Question: I made a small table to allow edition, deletion, and insertion of records:

The table (DataGridView, bound) is straightforward: click edit to get to "Edit" mode (which offers a "Cancel"), enter new values and click "Add" to insert a new record.
Each field has a set of rules (between x and y, all numeric), so they are tied to a MaskedEditExtender and a MaskedEditValidator:
(Example for column 1):
'''
<asp:TemplateField HeaderStyle-HorizontalAlign="Center" ItemStyle-HorizontalAlign="Right" FooterStyle-HorizontalAlign="Right" HeaderText="First bus #">
<ItemTemplate>
<asp:Label runat="server" ID="BusIdStartLabel" Text='<% #Bind("BusIdStart","{0:D4}") %>' />
</ItemTemplate>
<EditItemTemplate>
<ajaxToolkit:MaskedEditExtender runat="server" ID="BusIdStartTextBoxMaskedEditExtender" TargetControlID="BusIdStartTextBox" BehaviorID="EditBusIdStartTextBoxBehavior"
MaskType="Number"
Mask="9999" PromptCharacter=" "
InputDirection="RightToLeft"
OnInvalidCssClass="maskedEditError" OnFocusCssClass="maskedEditFocus"
AutoComplete="False" ErrorTooltipEnabled="True" MessageValidatorTip="False" />
<ajaxToolkit:MaskedEditValidator runat="server" ID="BusIdStartTextBoxMaskedEditValidator" ControlToValidate="BusIdStartTextBox" ControlExtender="BusIdStartTextBoxMaskedEditExtender"
MinimumValue="0" MaximumValue="9999"
IsValidEmpty="False" Display="None"
InvalidValueMessage="Enter a value between 0000 and 9999"
MaximumValueMessage="Enter a value between 0000 and 9999"
EmptyValueMessage="Enter a value between 0000 and 9999" />
<asp:TextBox runat="server" ID="BusIdStartTextBox" Text='<% #Bind("BusIdStart","{0:D4}") %>' Width="2.5em" Height="13px" CssClass="rightAlignTextBox" />
</EditItemTemplate>
<FooterTemplate>
<ajaxToolkit:MaskedEditExtender runat="server" ID="BusIdStartTextBoxMaskedEditExtender" TargetControlID="BusIdStartTextBox" BehaviorID="FooterBusIdStartTextBoxBehavior"
MaskType="Number"
Mask="9999" PromptCharacter=" "
InputDirection="RightToLeft"
OnInvalidCssClass="maskedEditError" OnFocusCssClass="maskedEditFocus"
AutoComplete="False" ErrorTooltipEnabled="True" MessageValidatorTip="False" />
<ajaxToolkit:MaskedEditValidator runat="server" ID="BusIdStartTextBoxMaskedEditValidator" ControlToValidate="BusIdStartTextBox" ControlExtender="BusIdStartTextBoxMaskedEditExtender"
MinimumValue="0" MaximumValue="9999"
IsValidEmpty="False" Display="None"
InvalidValueMessage="Enter a value between 0000 and 9999"
MaximumValueMessage="Enter a value between 0000 and 9999"
EmptyValueMessage="Enter a value between 0000 and 9999" />
<asp:TextBox runat="server" ID="BusIdStartTextBox" Width="2.5em" Height="13px" CssClass="rightAlignTextBox" />
</FooterTemplate>
</asp:TemplateField>
'''
The problem: Clicking any link of the form (Edit, Delete) triggers the validation of . So clicking "Edit" triggers the validation (which returns "invalid") of the "Insert" row. I thought I would disable that with this:
'''
<asp:LinkButton runat="server" ID="ActionEditLink" CommandName="Edit" Text="Edit" OnClientClick="DeactivateValidation()" />
'''
...
'''
function DeactivateValidation() {
TryDispose('EditBusIdStartTextBoxBehavior');
TryDispose('FooterBusIdStartTextBoxBehavior');
//etc.
}
function TryDispose(behaviorId) {
var behavior = window.$find(behaviorId);
if (behavior != null)
behavior.dispose();
}
'''
But the validation is still active afterwards and blocks the links. How do I deactivate the validation on the client side?
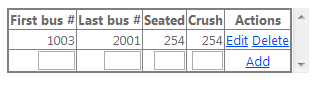
Answer: The way to do do so is to use 'CausesValidation' and set it to False:
'''
<asp:LinkButton runat="server" ID="ActionEditLink" CommandName="Edit" Text="Edit" CausesValidation="False" />
<asp:LinkButton runat="server" ID="ActionCancelLink" CommandName="Cancel" Text="Cancel" CausesValidation="False" />
'''